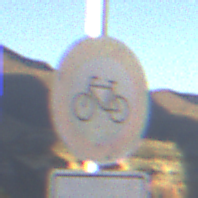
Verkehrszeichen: VerbotRadverkehr
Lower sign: ZeitangabenMitBeschraenkungAufWochentage8
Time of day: SunriseSunset
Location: Outdoor (Nature)
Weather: Clear
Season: NotSpecified
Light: Natural